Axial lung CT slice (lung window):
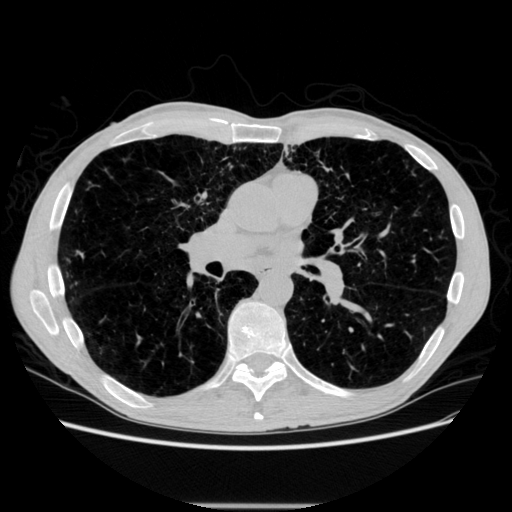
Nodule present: no